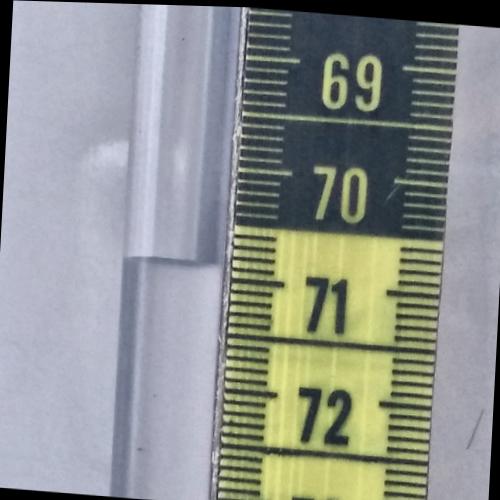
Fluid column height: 70.9 cm